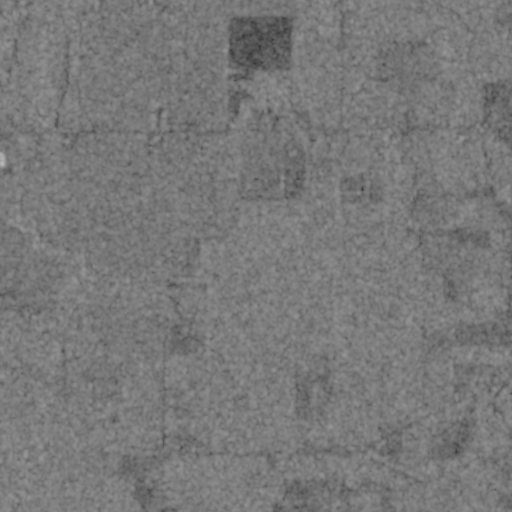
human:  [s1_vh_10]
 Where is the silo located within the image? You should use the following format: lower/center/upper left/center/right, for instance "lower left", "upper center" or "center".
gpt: The silo is located in the upper left of the image.
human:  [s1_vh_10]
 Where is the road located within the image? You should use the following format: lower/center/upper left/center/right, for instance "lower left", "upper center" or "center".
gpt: There is no road in the image.

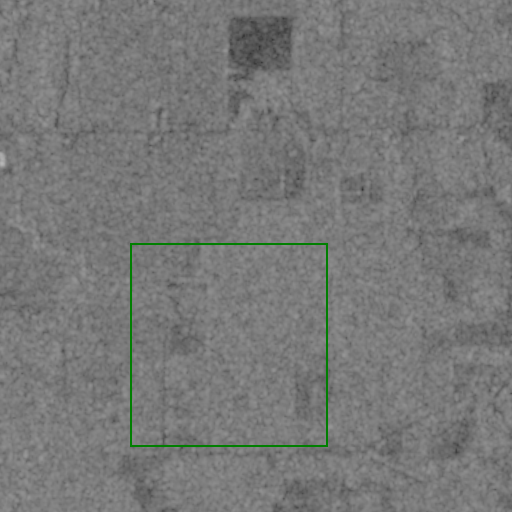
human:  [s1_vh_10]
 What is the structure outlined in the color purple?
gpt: There is no purple outline.
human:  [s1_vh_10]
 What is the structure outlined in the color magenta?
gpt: There is no structure outlined in magenta.